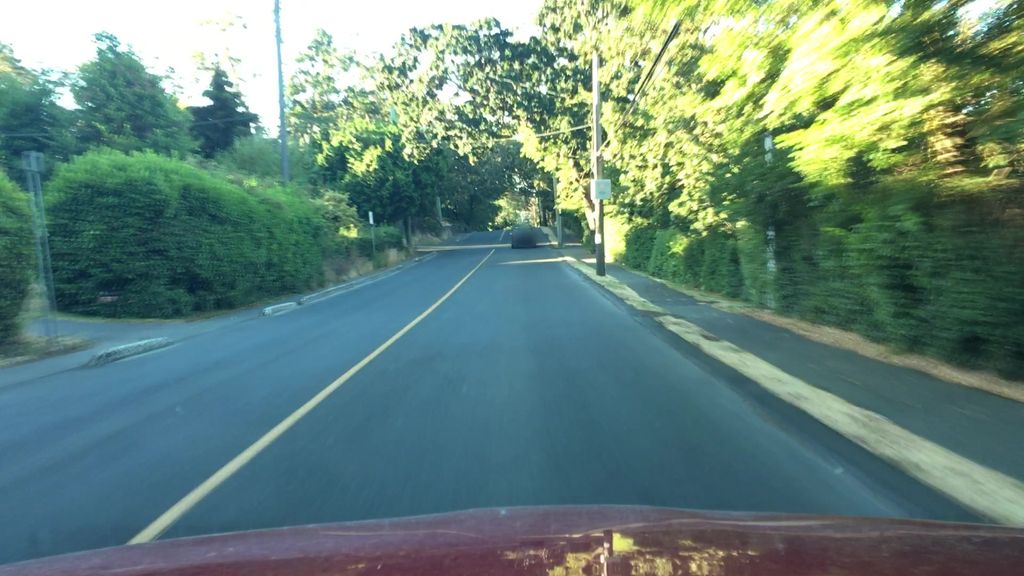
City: victoria